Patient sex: M
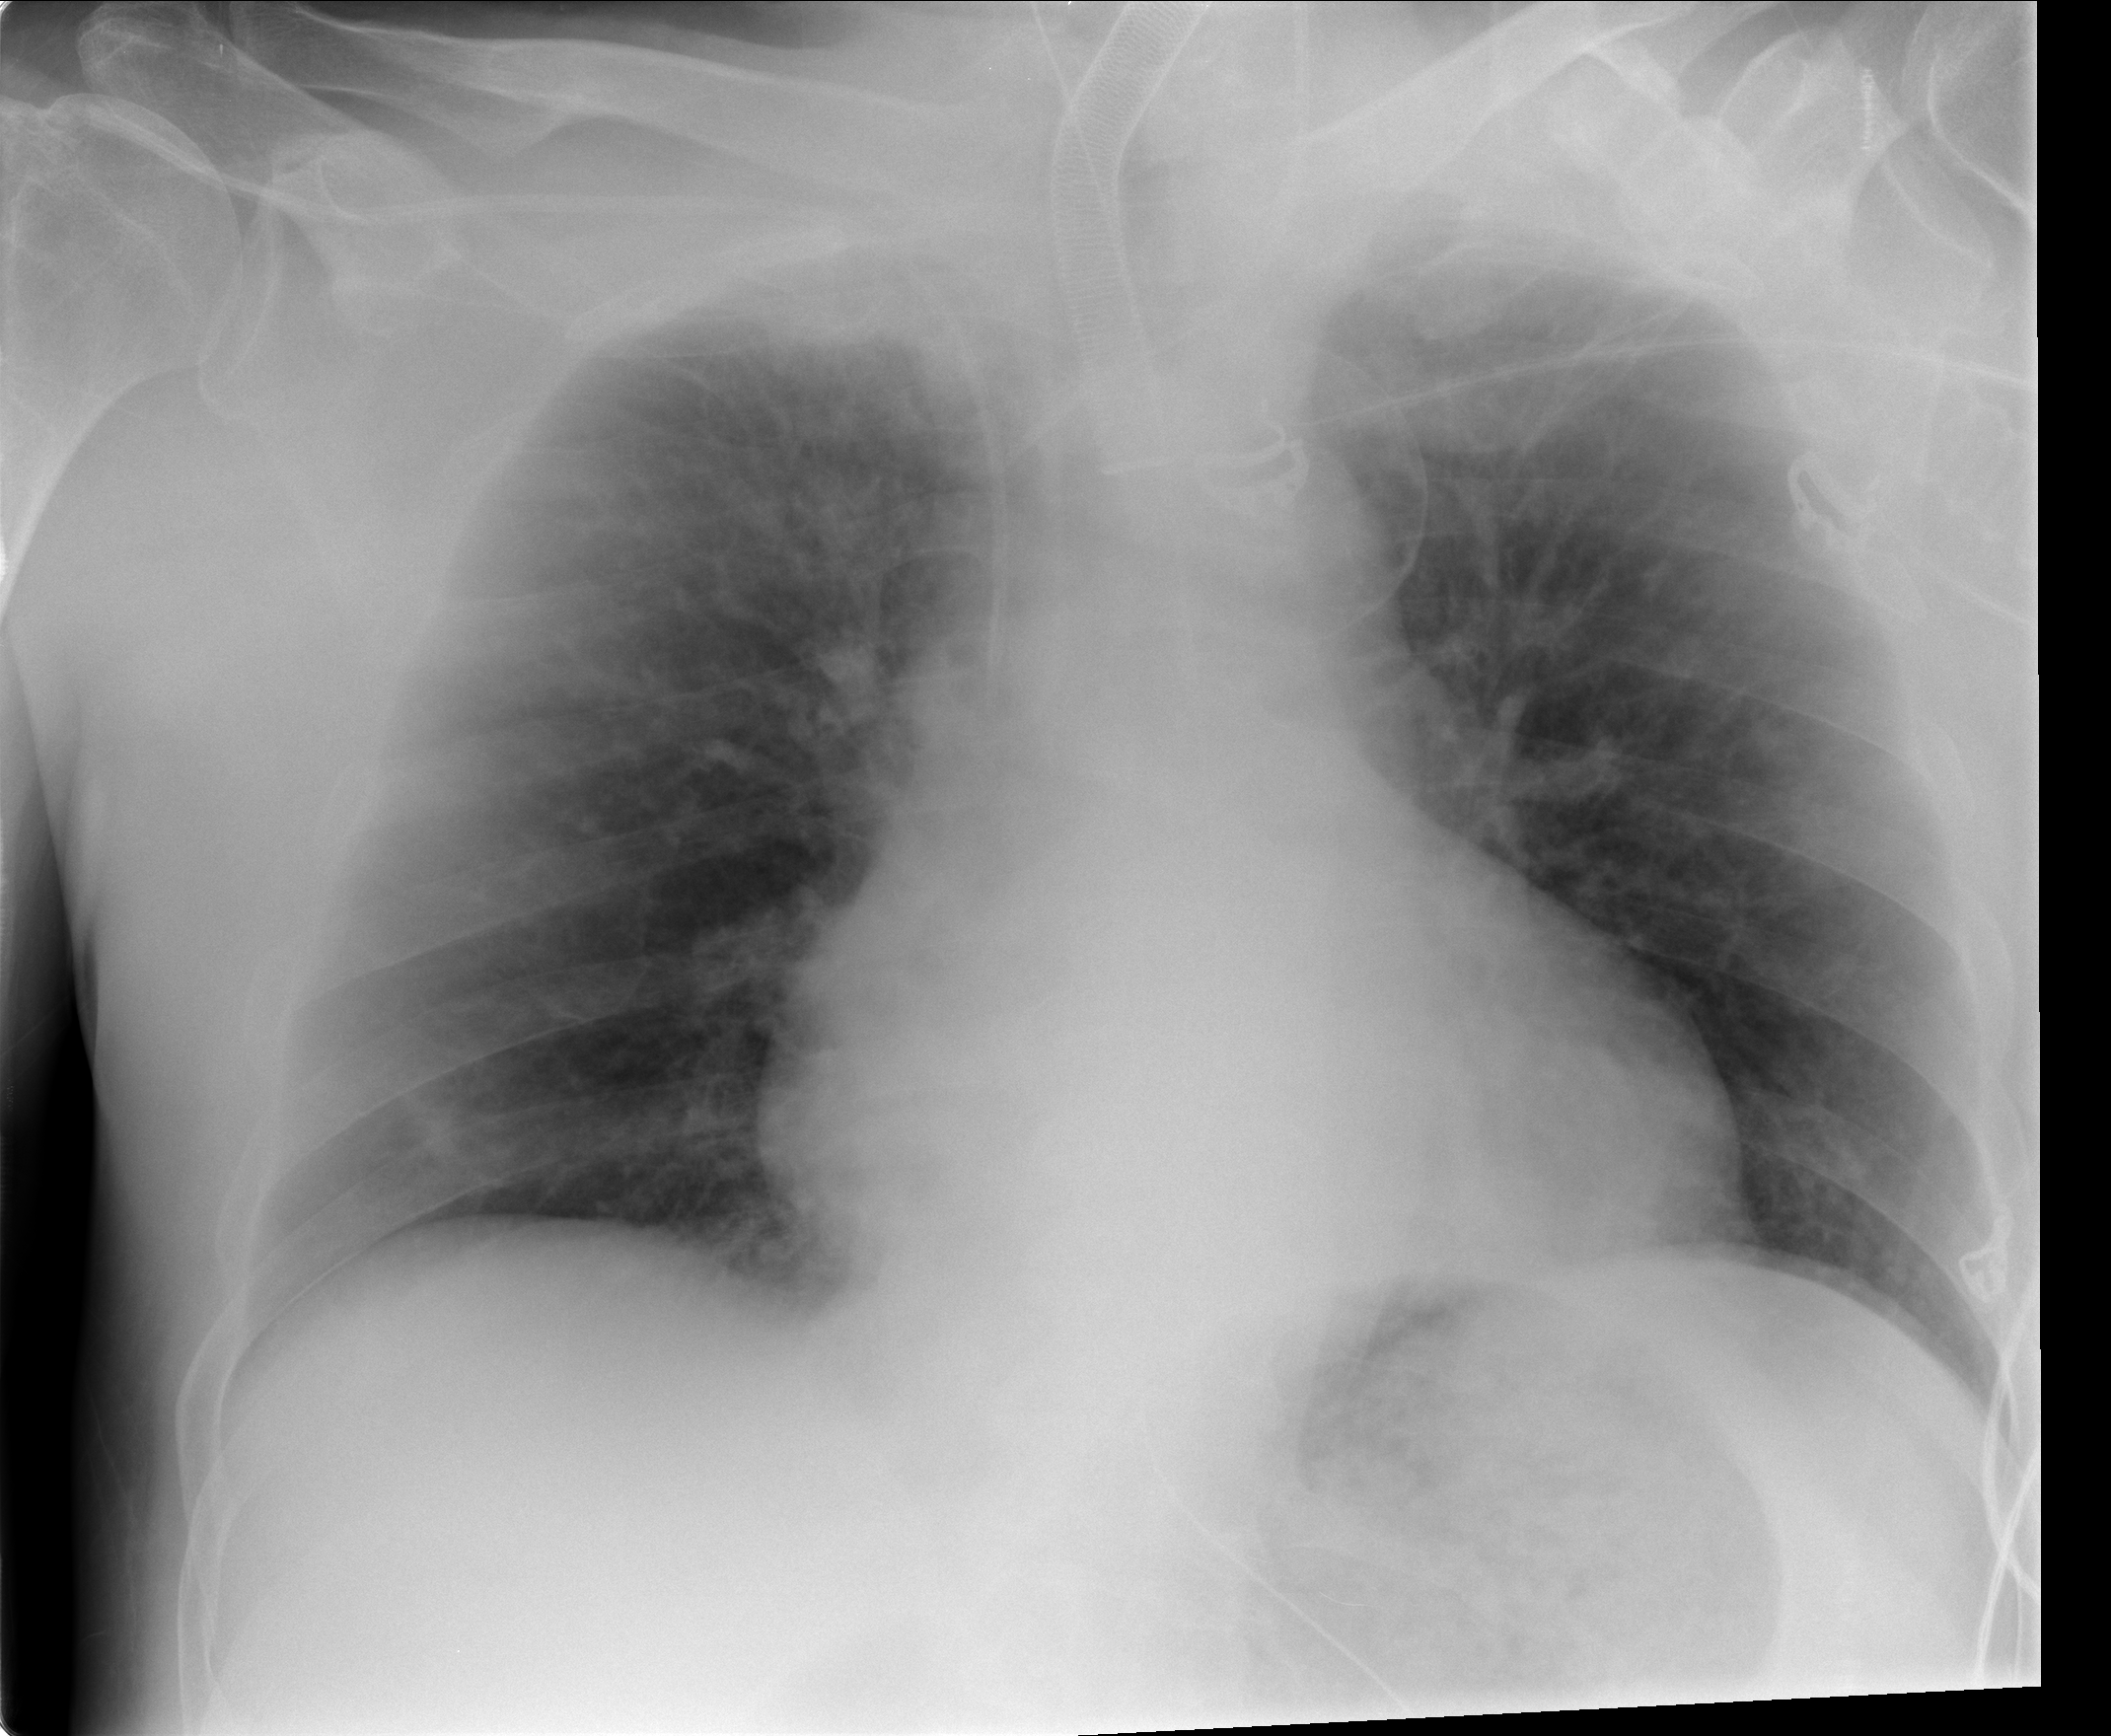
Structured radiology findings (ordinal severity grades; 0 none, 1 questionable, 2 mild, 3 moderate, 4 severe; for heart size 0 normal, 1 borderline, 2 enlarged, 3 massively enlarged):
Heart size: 1
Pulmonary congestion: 2
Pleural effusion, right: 0
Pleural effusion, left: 0
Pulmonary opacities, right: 1
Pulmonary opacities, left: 1
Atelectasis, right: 0
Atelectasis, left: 0